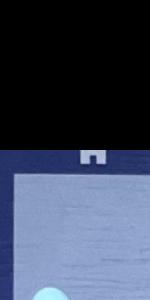
Label: Empty